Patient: sex M, age 47
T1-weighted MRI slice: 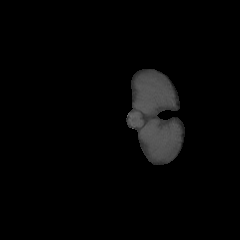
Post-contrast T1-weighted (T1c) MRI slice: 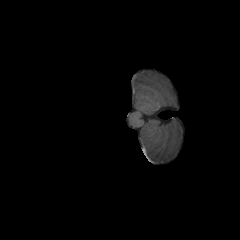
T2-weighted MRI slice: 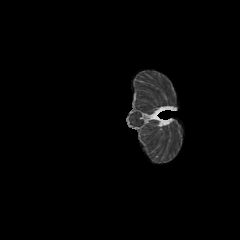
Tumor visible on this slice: no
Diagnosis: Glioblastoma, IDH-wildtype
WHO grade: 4